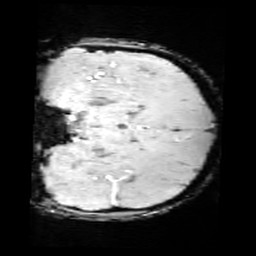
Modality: SWI
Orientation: coronal
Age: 11
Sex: female
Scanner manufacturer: siemens
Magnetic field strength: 3 T
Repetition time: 0.027 s
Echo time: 0.02 s